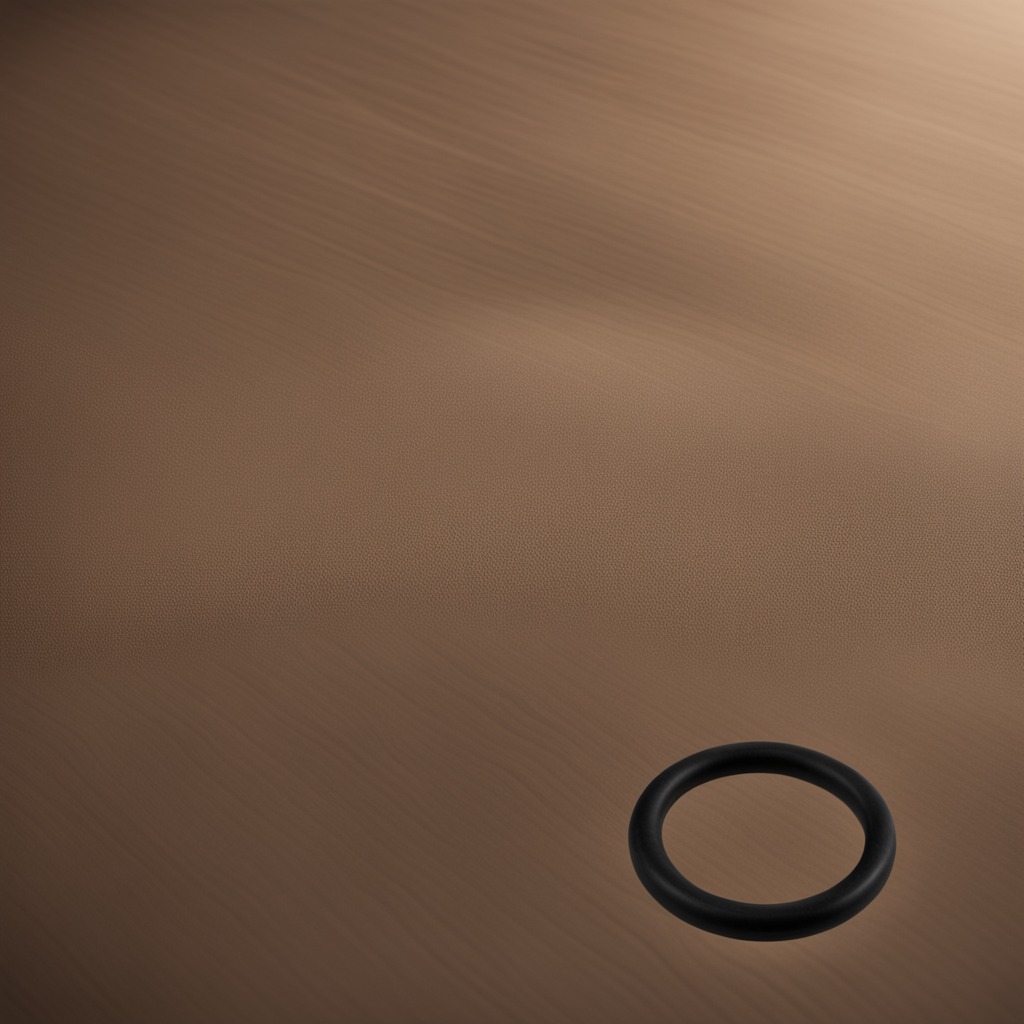
A rubber O-ring is lying on the wooden table.